Question: ### Intro
I'm doing a website with fluid layouts (all container widths are expressed in %) for fitting all resolutions. It is ok and it looks nice in browser with small resolution, wide imac screen, tablet and mobile.
### The layout
it has some coloumns and it is thoughts for a 1200px page. the layout is like this one:

### The problem
But I have a problem with the header height. For now it is fixed:
'''
#title {
padding-top: 135px;
}
'''
I'd like the header height change in base of the resolution but i don't know how to fix it.
If i use percentage for the height it is not clear on how it is calculated.. i should use 'html, body { height: 100%; }' but what if the content is different from one page to another? and if the content overflow the viewport?
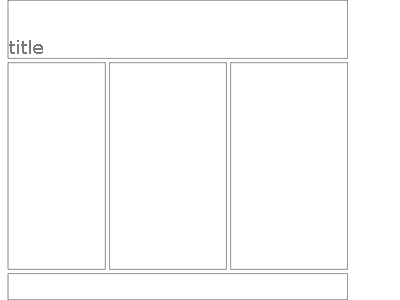
Answer: I did it with some javascript and jquery:
'''
function resizeTitle() {
var width = $(window).width();
var h = width;
$("header").css("height", h/8+"px");
$("header #title").css("padding-top", h/14+"px");
}
$(window).resize(resizeTitle);
resizeTitle();
'''